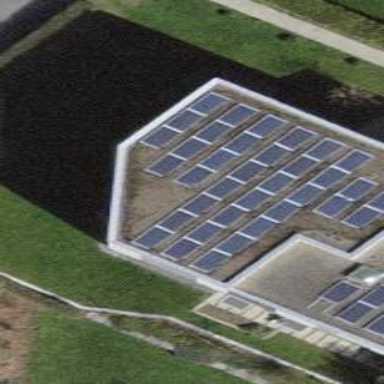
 consisting of solar photovoltaic panels."